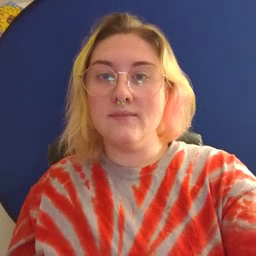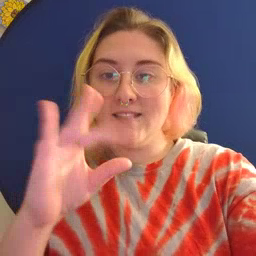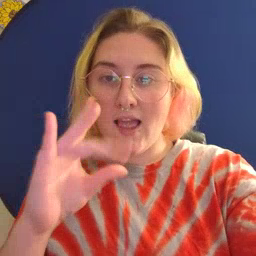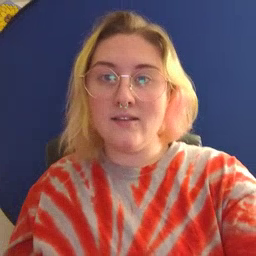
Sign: say